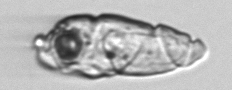
Label: Warnowia